Question: I can't seem to find the Resources folder in the new xCode4.2 project navigator
where do i put the image resources for my app icon in this new xCode4.2?
Here is a screenshot:

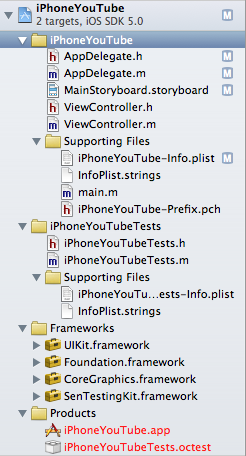
Answer: It looks like many samples from Apple now use the Supporting Files folder instead. You can go ahead and create your own Resources folder, or go ahead and use Apple's Supporting Files folder.